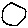
Label: circle